Interaction volume radius: 5 \u00c5
Interaction volume height: 45 \u00c5
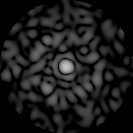
Disorder parameter: 0.8552